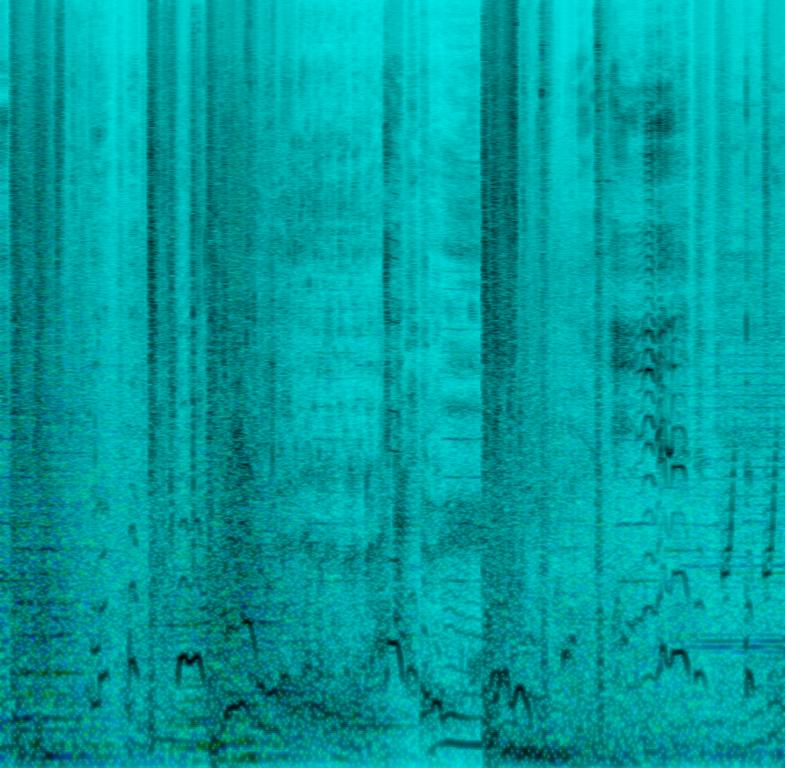
This audio clip is just vocalisation. There is a loud drum roll with an evil laughter, sound of metal, followed by grunting and straining noises and then loud, noisy chewing and smacking of lips.